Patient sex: F
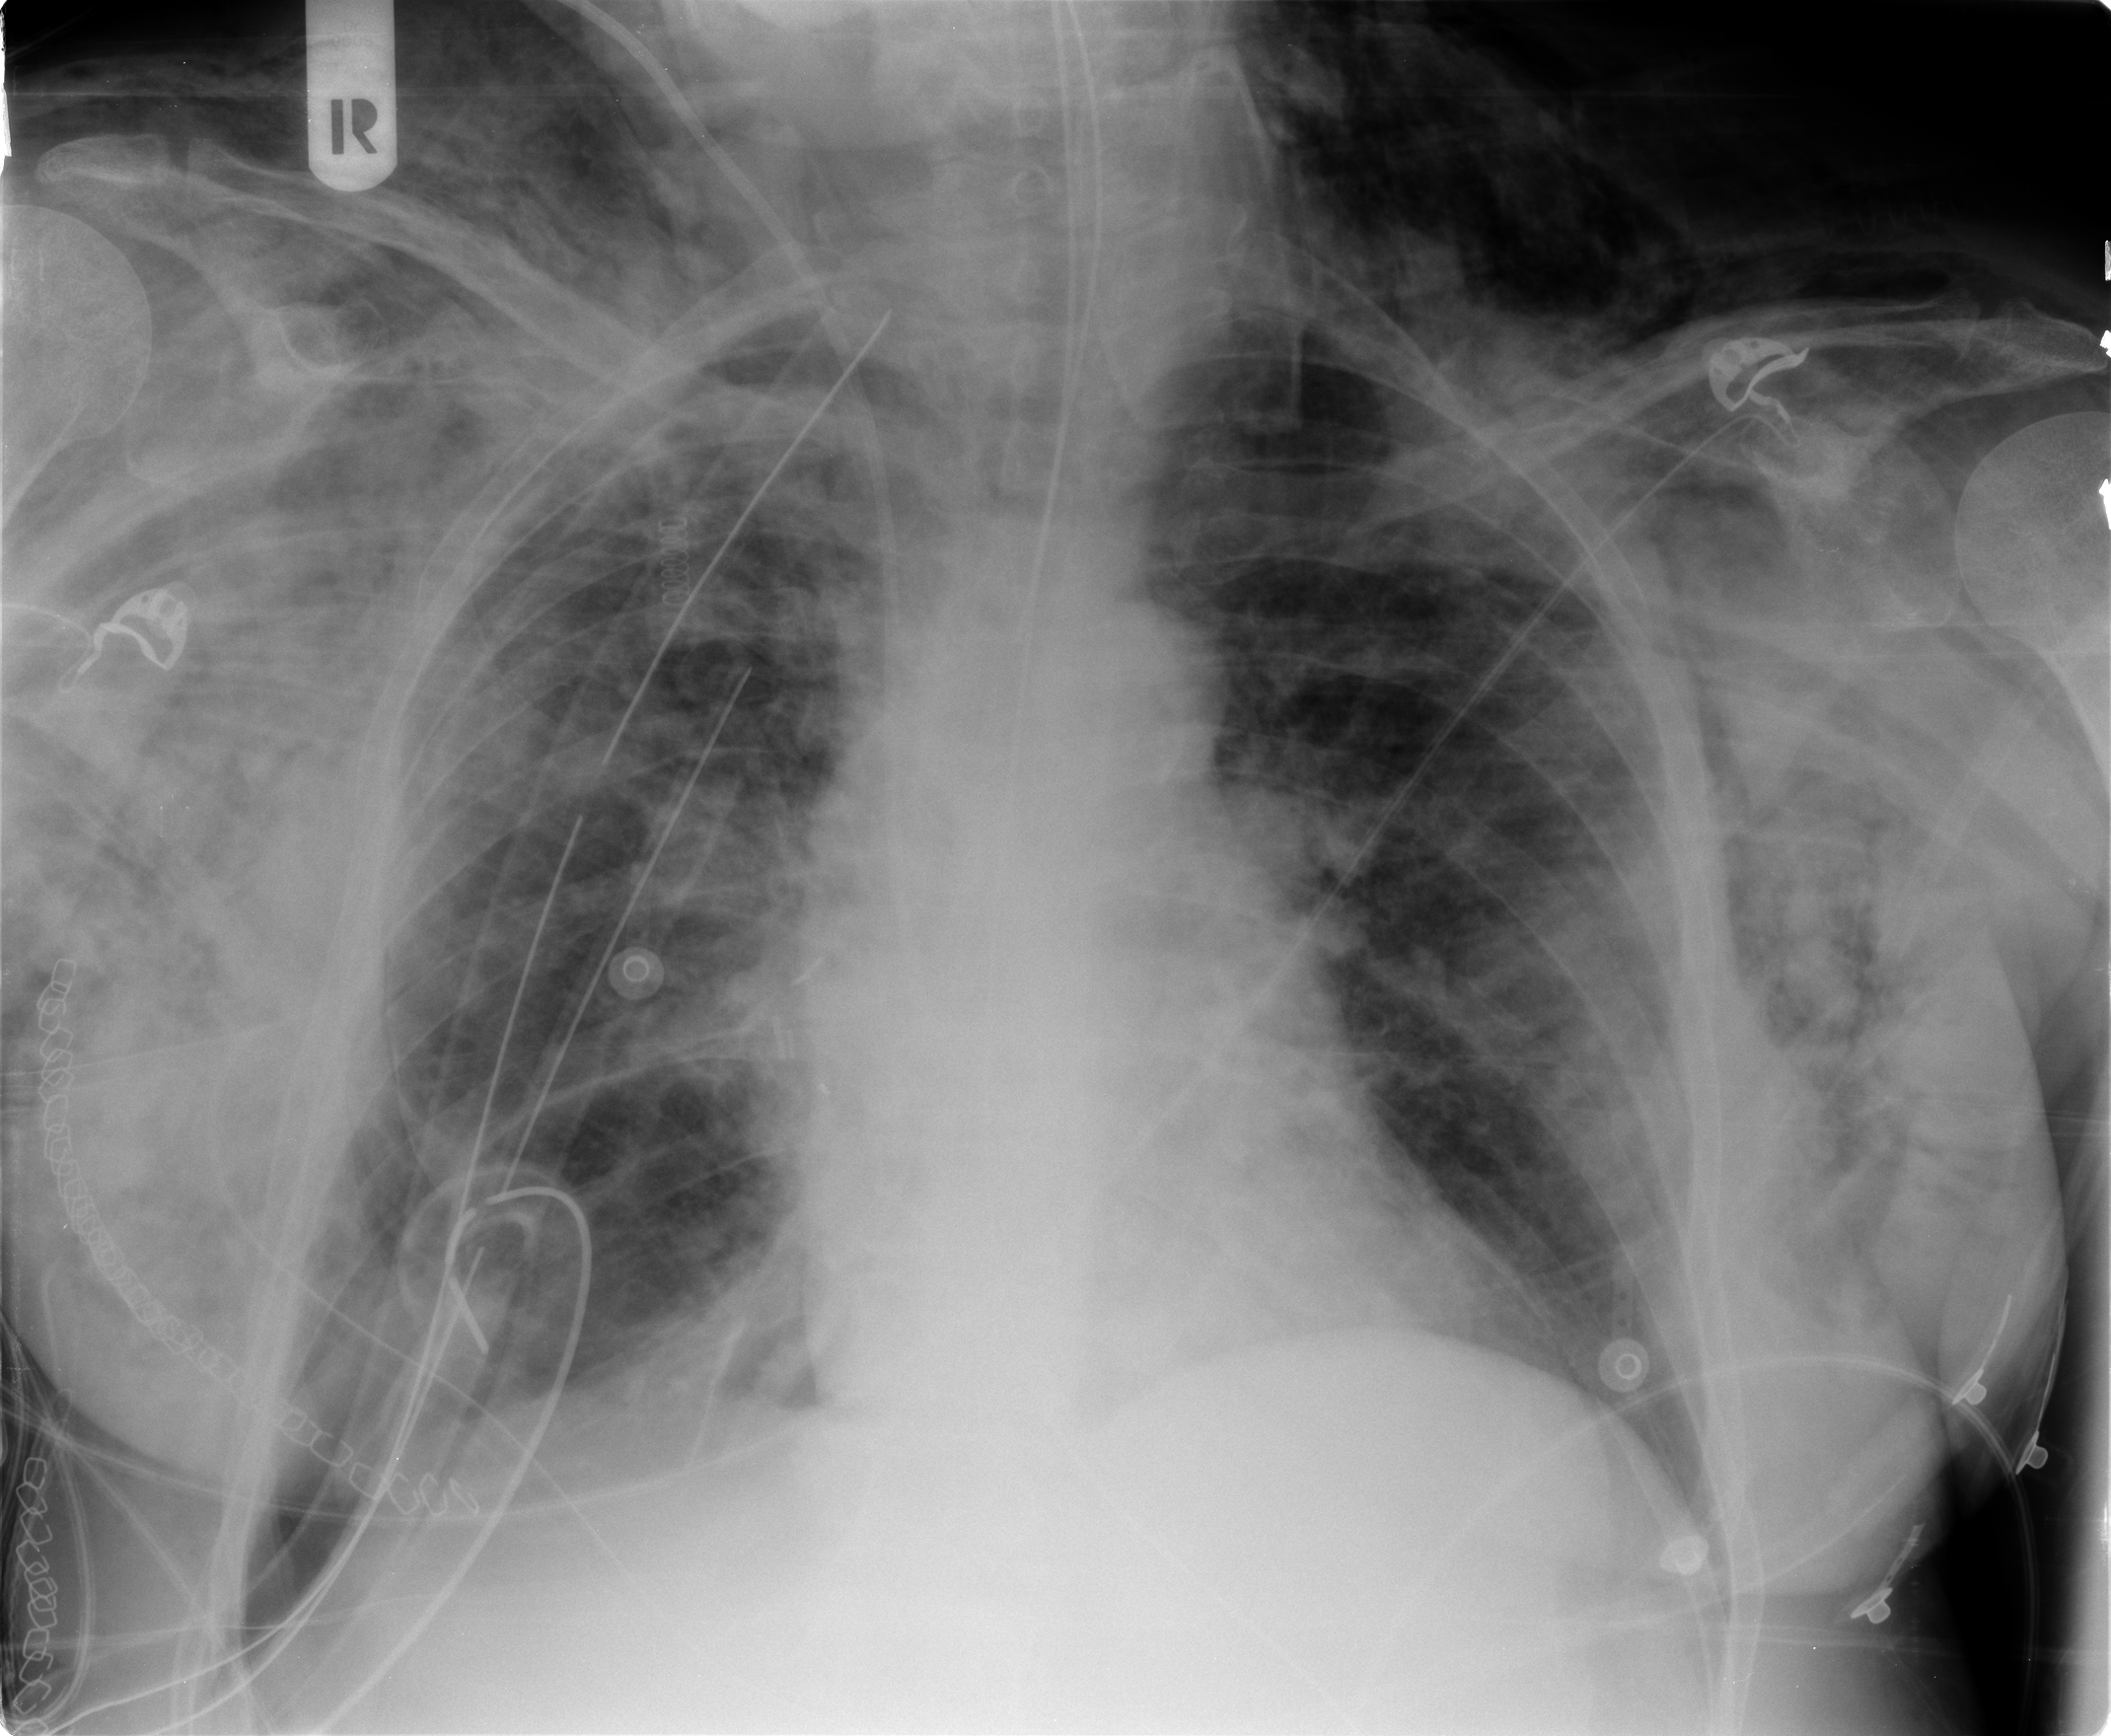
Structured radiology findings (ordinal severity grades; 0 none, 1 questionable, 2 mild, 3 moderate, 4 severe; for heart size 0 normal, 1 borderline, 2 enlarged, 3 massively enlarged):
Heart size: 0
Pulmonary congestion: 0
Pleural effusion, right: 2
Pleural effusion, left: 0
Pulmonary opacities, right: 2
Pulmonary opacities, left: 0
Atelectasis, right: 3
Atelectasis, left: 0